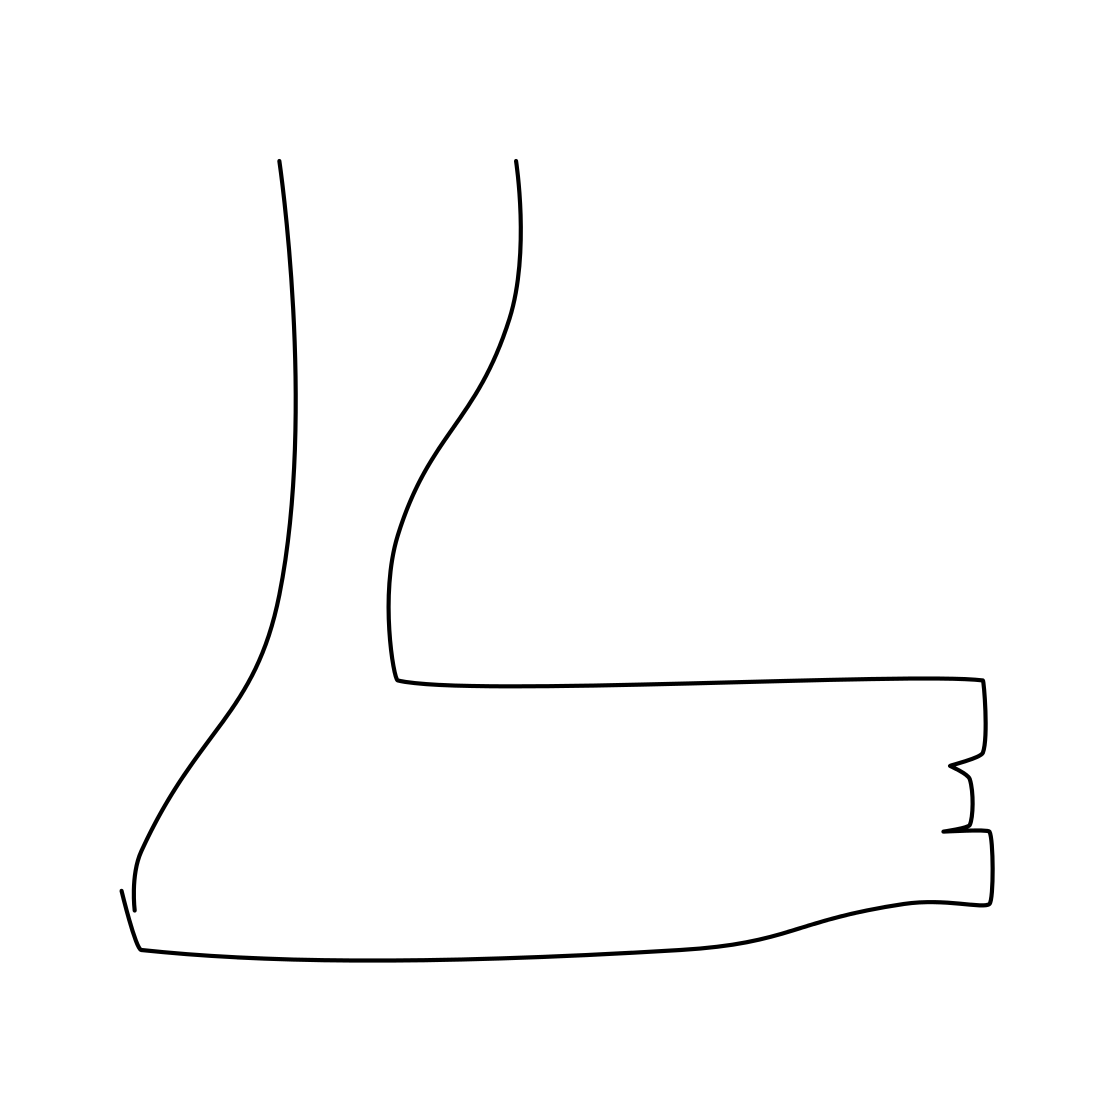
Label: foot